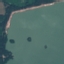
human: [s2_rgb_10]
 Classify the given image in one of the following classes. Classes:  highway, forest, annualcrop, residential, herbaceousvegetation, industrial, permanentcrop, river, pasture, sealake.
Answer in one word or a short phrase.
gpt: SeaLake